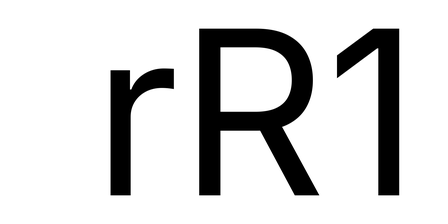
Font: Inter_Regular